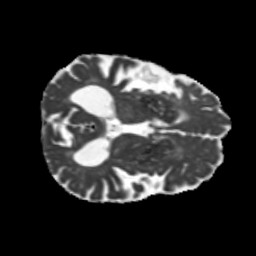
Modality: MD
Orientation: axial
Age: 69
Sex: male
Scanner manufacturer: siemens
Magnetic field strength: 3 T
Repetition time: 5.25 s
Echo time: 0.08 s